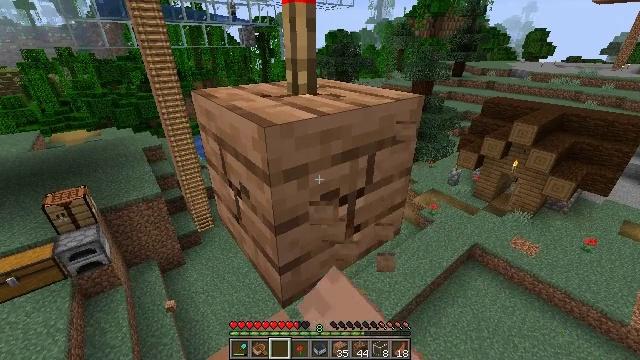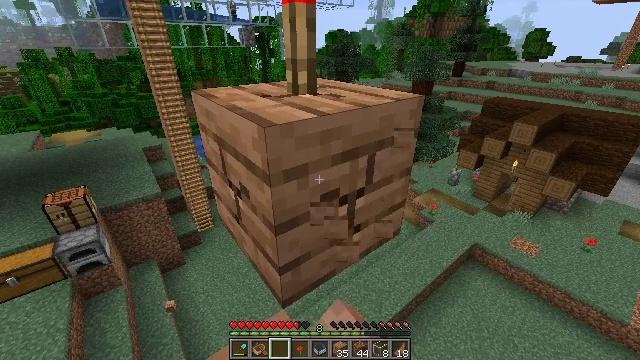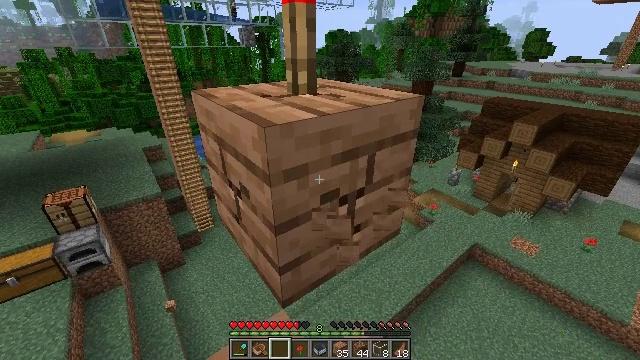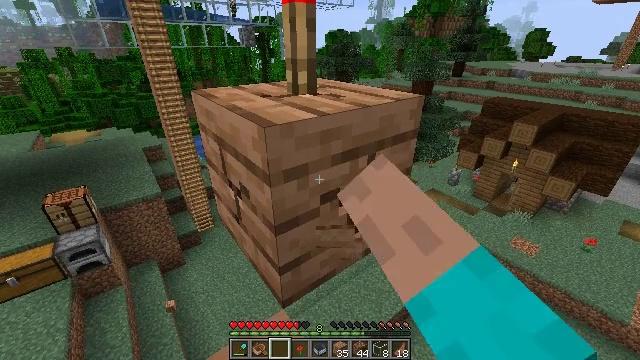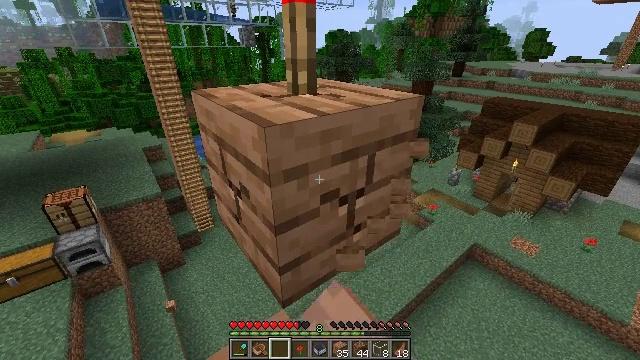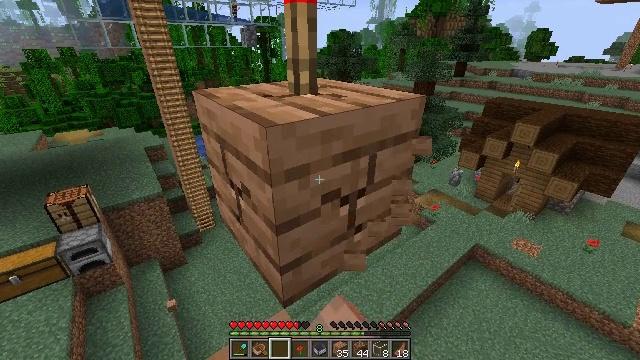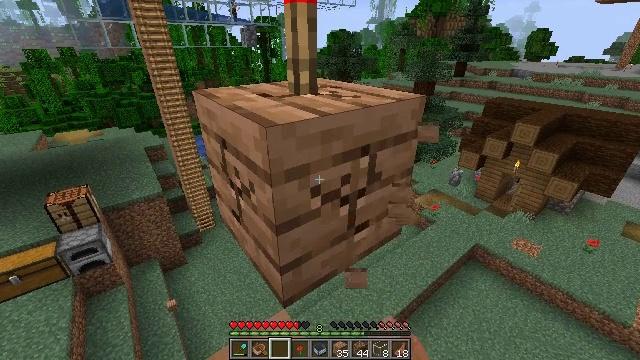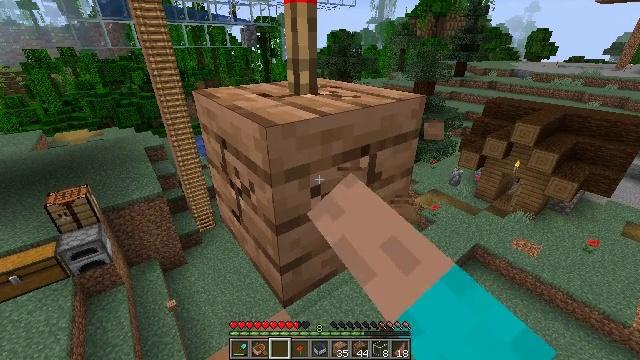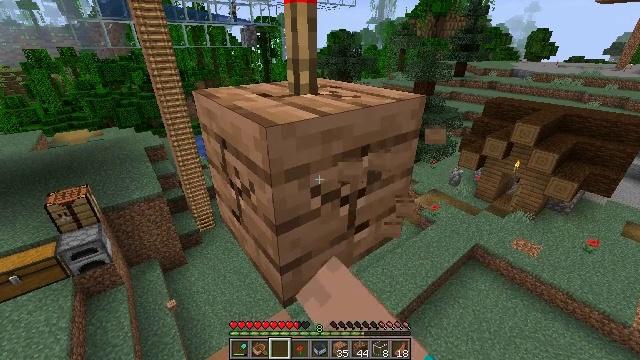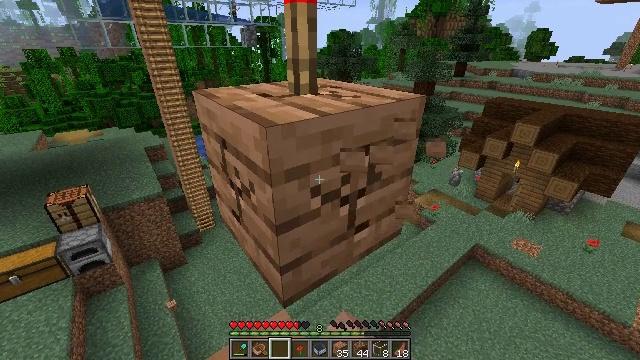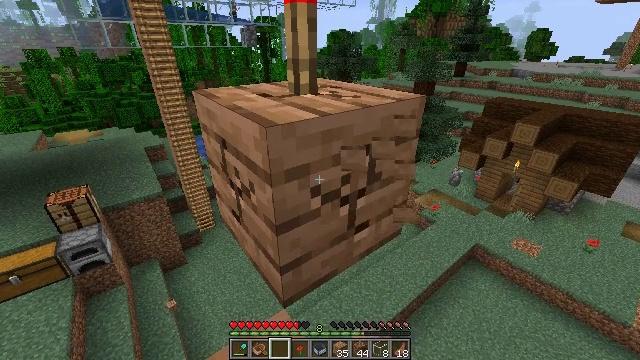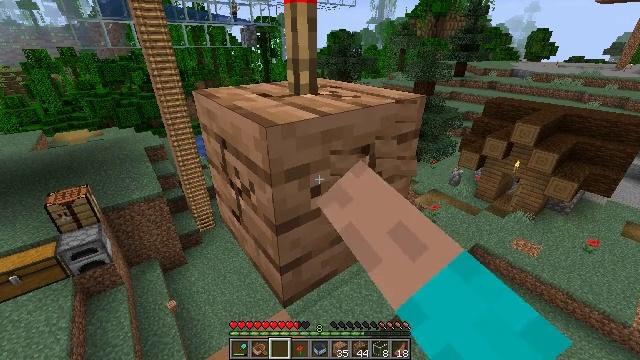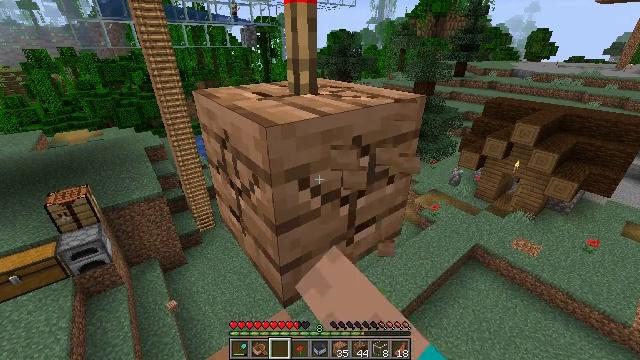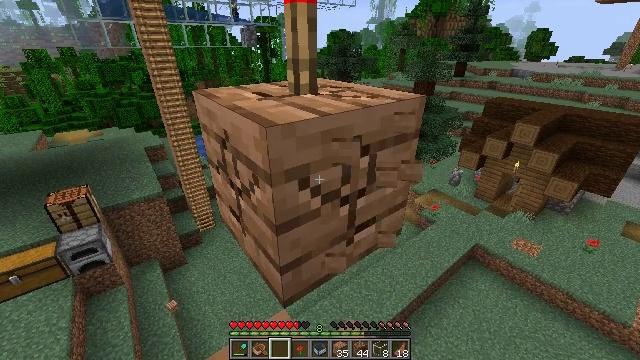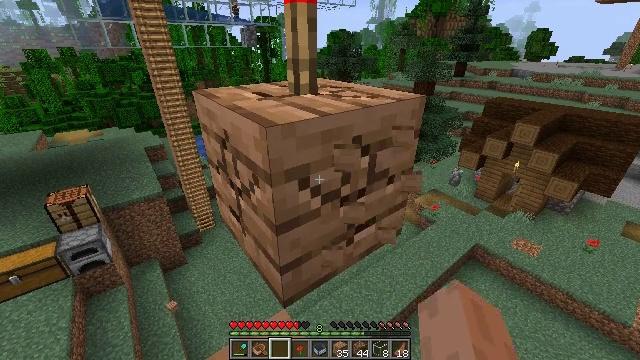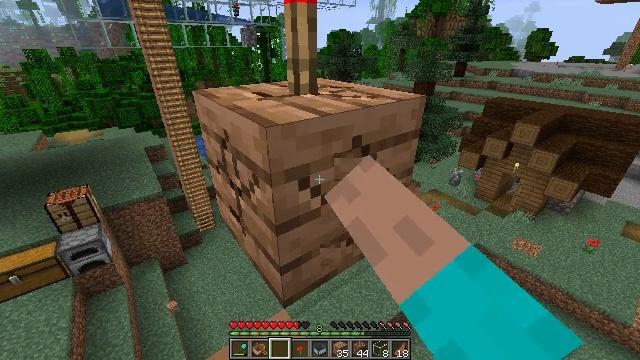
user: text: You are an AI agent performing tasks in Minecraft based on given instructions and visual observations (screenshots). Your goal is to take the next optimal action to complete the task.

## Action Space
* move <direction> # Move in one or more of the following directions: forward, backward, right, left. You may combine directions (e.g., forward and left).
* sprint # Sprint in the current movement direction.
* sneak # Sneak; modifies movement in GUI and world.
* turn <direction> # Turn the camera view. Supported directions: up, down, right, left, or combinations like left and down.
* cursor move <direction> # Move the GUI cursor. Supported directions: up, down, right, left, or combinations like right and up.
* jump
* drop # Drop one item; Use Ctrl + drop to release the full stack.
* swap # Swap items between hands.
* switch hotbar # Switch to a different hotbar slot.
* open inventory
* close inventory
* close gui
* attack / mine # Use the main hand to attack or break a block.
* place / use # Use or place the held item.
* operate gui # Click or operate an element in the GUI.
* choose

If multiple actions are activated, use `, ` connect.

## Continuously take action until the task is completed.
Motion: motion action
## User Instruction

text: Gather jungle planks for building.
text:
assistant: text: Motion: sneak, attack / mine
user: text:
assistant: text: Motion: sneak, attack / mine
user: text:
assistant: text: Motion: sneak, attack / mine
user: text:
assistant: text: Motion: sneak, attack / mine
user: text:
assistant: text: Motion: sneak, attack / mine
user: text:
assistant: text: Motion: sneak, attack / mine
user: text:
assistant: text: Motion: sneak, attack / mine
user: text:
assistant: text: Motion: sneak, attack / mine
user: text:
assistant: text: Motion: sneak, attack / mine
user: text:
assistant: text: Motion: sneak, attack / mine
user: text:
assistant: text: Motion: sneak, attack / mine
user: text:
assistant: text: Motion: sneak, attack / mine
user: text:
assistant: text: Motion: sneak, attack / mine
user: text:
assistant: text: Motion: sneak, attack / mine
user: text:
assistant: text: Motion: sneak, attack / mine
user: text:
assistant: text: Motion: sneak, attack / mine
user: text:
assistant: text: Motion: sneak, attack / mine
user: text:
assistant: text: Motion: sneak, attack / mine
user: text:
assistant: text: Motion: sneak, attack / mine
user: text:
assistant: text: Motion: sneak, attack / mine
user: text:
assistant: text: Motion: sneak, attack / mine
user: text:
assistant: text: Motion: sneak, attack / mine
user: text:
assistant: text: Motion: sneak, attack / mine
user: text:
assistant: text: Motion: sneak, attack / mine
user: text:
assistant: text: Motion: sneak, attack / mine
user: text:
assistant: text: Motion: sneak, attack / mine
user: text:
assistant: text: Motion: sneak, attack / mine
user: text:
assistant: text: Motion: sneak, attack / mine
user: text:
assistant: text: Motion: sneak, attack / mine
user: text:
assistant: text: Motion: sneak, attack / mine